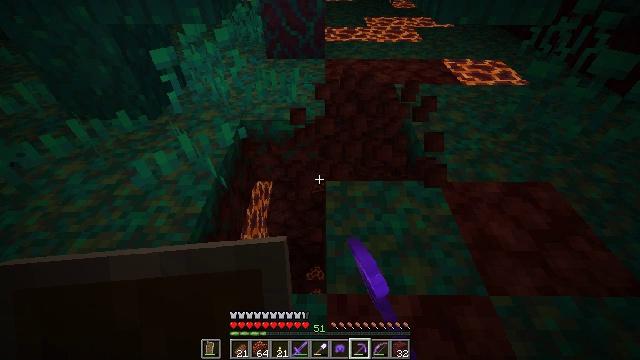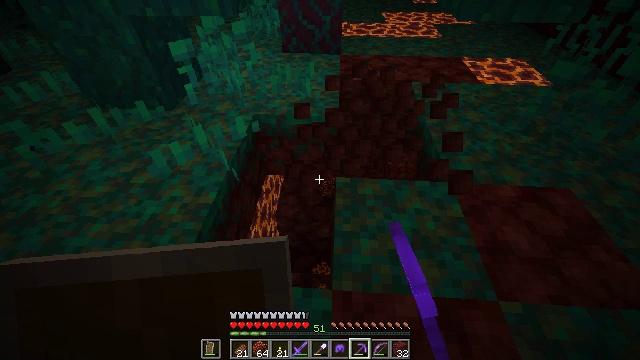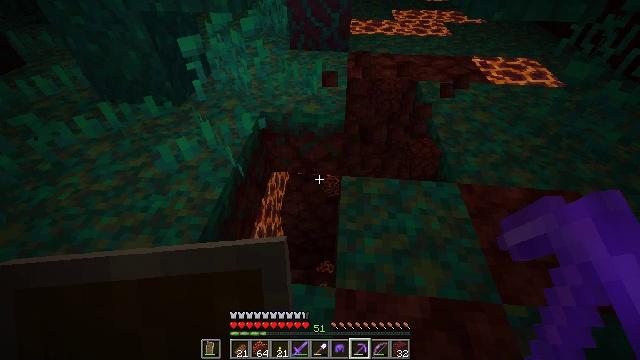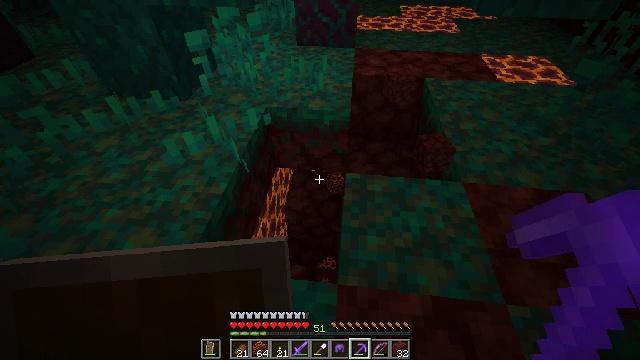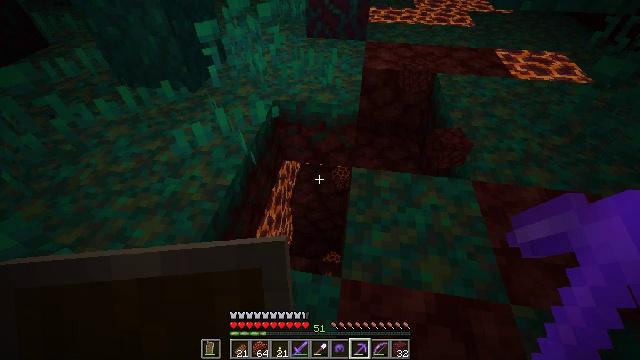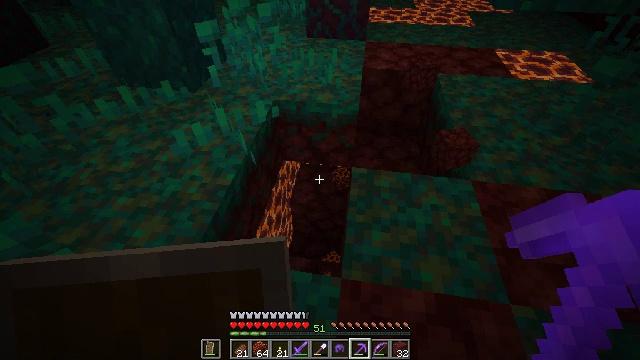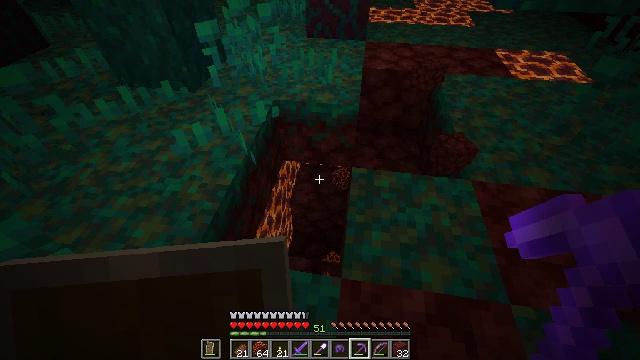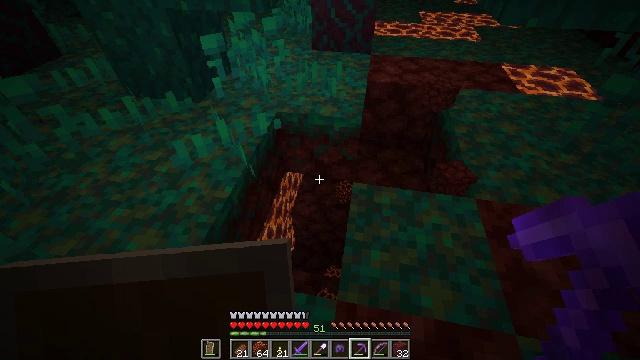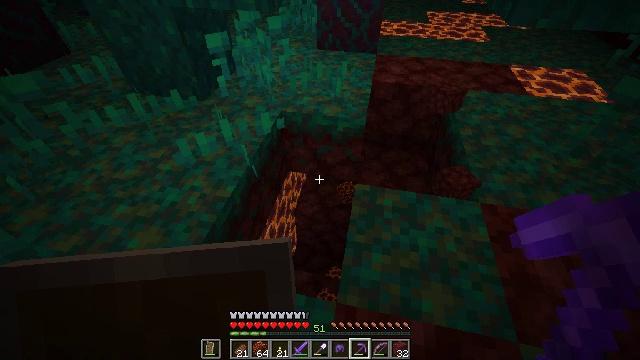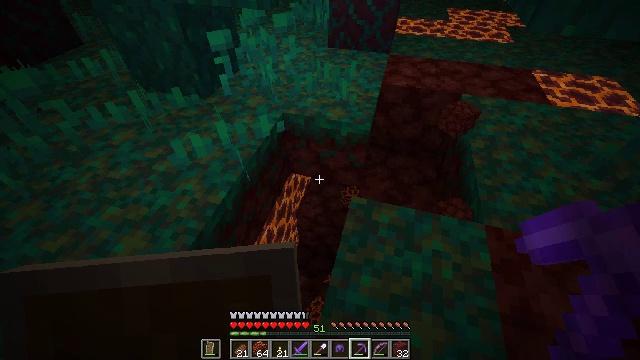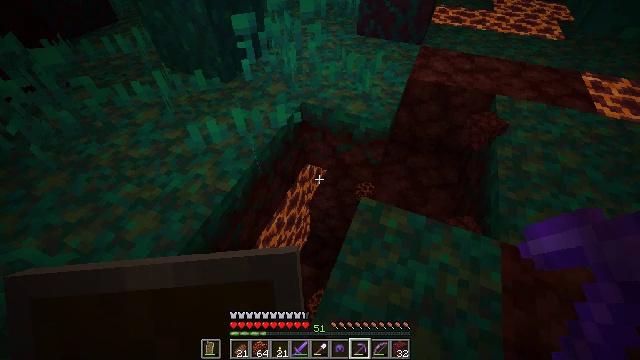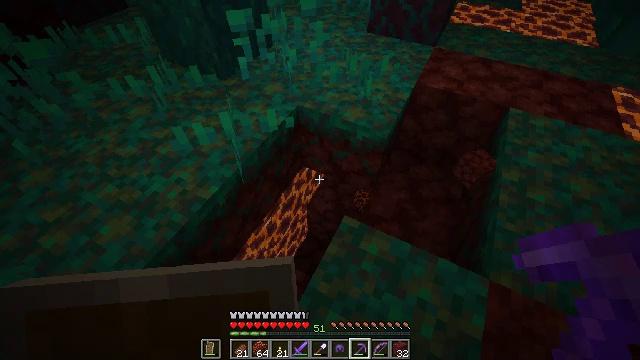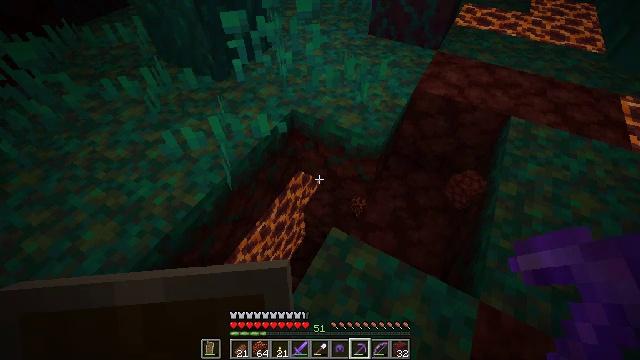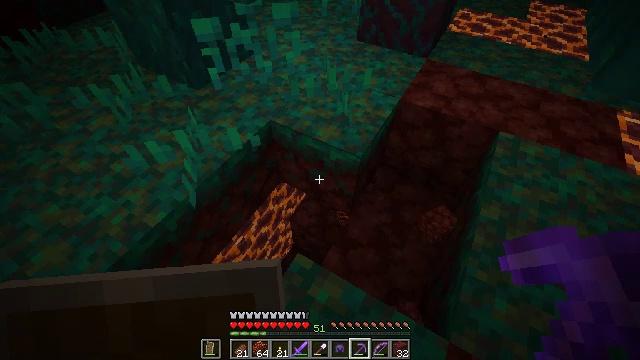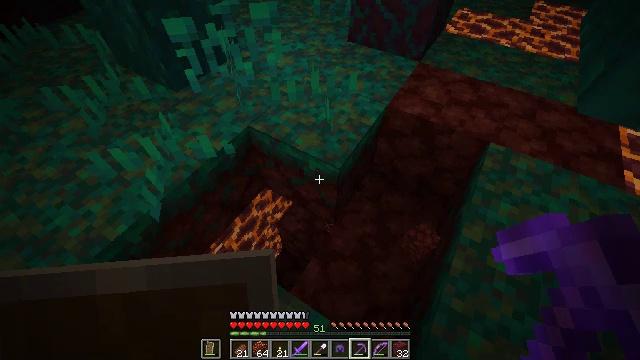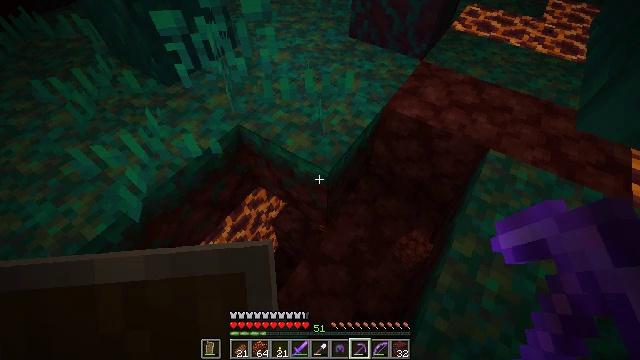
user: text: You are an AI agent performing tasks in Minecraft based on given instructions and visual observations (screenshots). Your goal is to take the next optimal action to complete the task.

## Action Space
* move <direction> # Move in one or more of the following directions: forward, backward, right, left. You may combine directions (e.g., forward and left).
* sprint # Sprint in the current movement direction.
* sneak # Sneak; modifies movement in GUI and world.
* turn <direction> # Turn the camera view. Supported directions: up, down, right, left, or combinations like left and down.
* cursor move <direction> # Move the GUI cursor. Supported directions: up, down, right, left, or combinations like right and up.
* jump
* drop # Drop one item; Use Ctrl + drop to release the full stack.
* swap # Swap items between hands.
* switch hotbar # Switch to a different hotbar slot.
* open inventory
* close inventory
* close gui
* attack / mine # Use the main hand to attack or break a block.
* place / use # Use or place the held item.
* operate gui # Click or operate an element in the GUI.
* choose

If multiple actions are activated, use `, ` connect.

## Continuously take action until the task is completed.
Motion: motion action
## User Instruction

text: Gather warped nylium from the ground.
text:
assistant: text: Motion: turn left
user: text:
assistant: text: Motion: turn left
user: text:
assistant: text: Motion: turn left
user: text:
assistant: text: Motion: turn left and down
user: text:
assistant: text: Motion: no_op
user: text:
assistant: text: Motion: no_op
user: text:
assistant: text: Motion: move forward and move right, turn left and up
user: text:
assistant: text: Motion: move forward and move right, turn left
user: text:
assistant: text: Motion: move forward and move right, turn left and down
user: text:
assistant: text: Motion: move forward and move right, turn left and down
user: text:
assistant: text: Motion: move forward and move right, turn left and down
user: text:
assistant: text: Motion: move forward and move right, turn left
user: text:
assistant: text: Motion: move forward and move right
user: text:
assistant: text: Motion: move forward and move right, turn left
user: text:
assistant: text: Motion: move forward and move right, turn left and down
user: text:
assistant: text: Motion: move forward and move right, turn left and down
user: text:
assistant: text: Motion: move forward and move right, turn left and down
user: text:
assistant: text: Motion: move forward and move right, turn left and down
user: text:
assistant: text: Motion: move forward and move right, turn left and down
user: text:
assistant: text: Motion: turn left
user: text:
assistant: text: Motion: turn left
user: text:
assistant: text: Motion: turn left and up
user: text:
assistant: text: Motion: no_op
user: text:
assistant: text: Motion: no_op
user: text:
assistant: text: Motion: no_op
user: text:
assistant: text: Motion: no_op
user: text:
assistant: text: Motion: no_op
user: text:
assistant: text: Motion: turn up
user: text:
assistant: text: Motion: turn left and up
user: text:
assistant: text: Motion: attack / mine